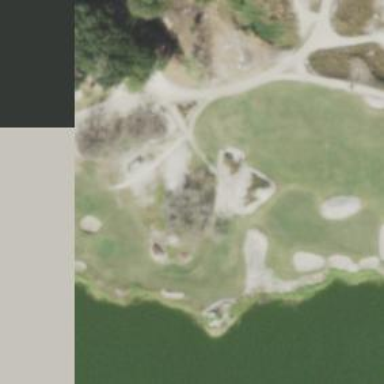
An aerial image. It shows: Path for both roads and golfers.